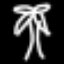
Label: palm tree